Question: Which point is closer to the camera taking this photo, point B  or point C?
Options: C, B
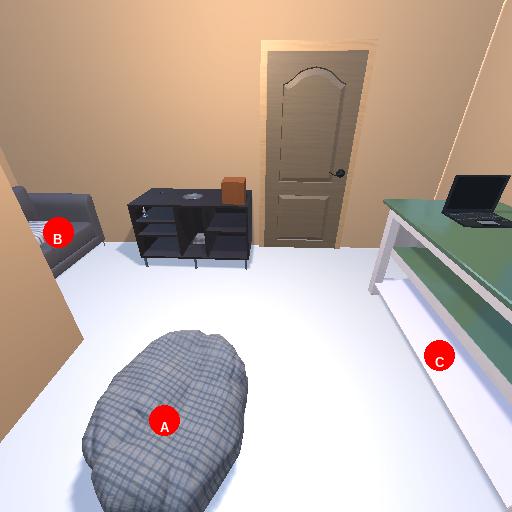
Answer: C